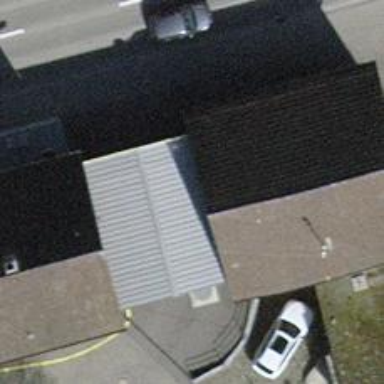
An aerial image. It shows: Fuel station.